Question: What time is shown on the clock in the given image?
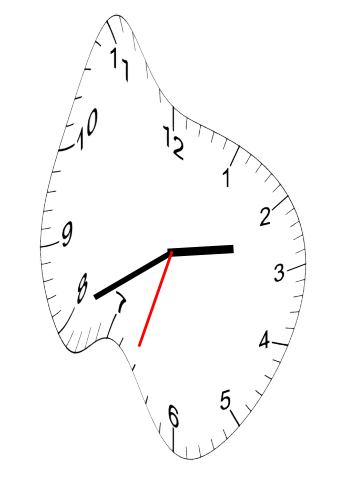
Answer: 02:40:33